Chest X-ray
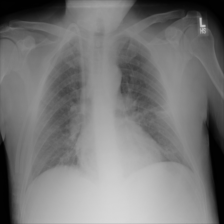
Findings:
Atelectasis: positive
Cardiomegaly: negative
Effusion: negative
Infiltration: negative
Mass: negative
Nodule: negative
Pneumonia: negative
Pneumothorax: negative
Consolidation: negative
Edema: negative
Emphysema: negative
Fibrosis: negative
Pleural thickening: negative
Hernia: negative